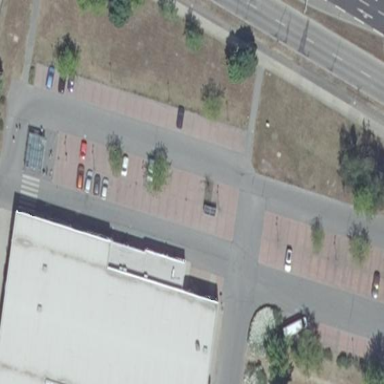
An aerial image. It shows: Parking area with surface.